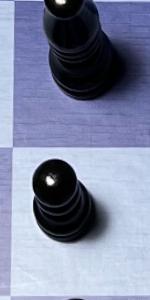
Label: Pawn_Black